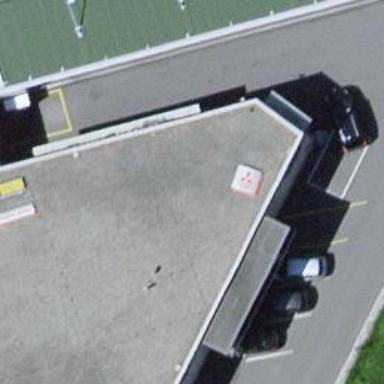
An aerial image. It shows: Fuel station.